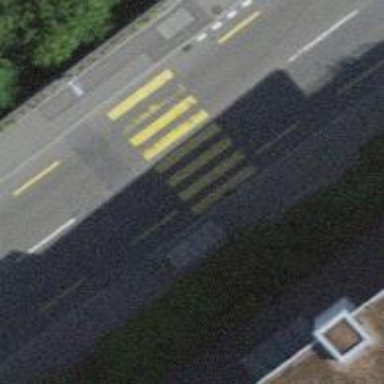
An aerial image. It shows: Uncontrolled zebra crossing with notable zebra markings.